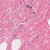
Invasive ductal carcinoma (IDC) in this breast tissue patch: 0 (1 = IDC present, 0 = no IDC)